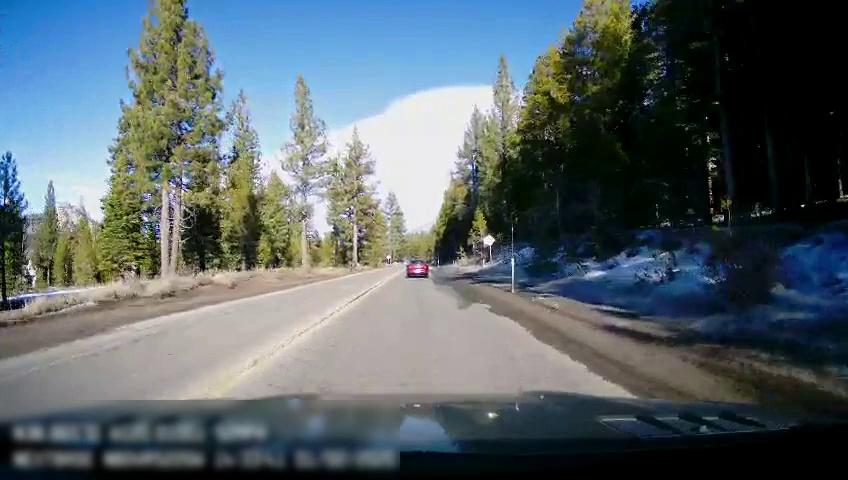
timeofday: Day
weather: Sunny
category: Drivable Space
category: Vehicles | Car
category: Lanes | Current Lane
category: Traffic | Signs